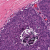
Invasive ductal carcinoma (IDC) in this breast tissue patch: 0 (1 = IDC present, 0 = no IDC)